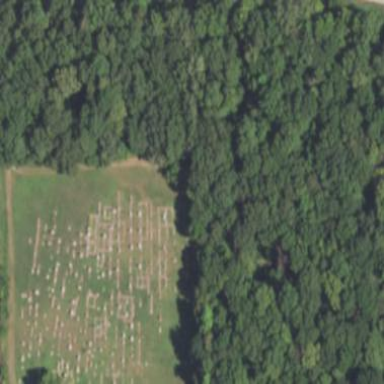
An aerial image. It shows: Cemetery.